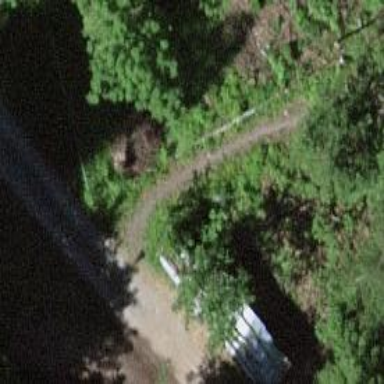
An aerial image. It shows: Gravel path with grade2 track type.